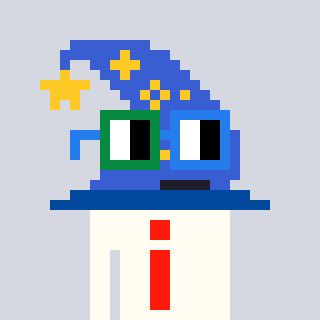
a pixel art character with square green and blue glasses, a wizard hat-shaped head and a grayscale-colored body on a cool background